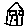
Label: house